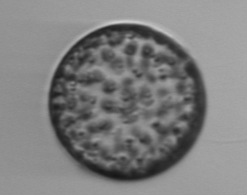
Label: Coscinodiscus